Question: I am trying to create a Javascript function that will take the value from one select field and then use that to compare a JSON array . If any array elements match the user selected value then the function will add those values to another select field.
- - - -
'''
//this function modifies a select field depending on what value was selected by its predecessor
function tariffs()
{
//variable selection equals the selected value chosen by the user in that field
var selection = document.getElementById('tariff_net').options[document.getElementById('tariff_net').selectedIndex].value
//for loop to go through JSON values to compare with the value chosen by the user
for(var i = 0; i < values.preset_name.length ; i++)
{
//if the JSON value equals the user selected value
if (values.preset_name[i] == selection)
{
//append it to the "tariff_name" select field
var option = values.preset_name[i];
var selectfield = document.getElementById('tariff_name');
selectfield.appendChild(option);
}
}
}
'''
Here is a screenshot showing the two select fields (the one on top will affect the bottom select fields options)
<URL>

At the moment my code is not working and I am getting a Javascript Error:
> Could not convert JavaScript argument arg 0 [nsIDOMHTMLInputElement.appendChild]
[Break On This Error] selectfield.appendChild(option);
I am also wondering how I would be able to make the Javscript refresh the select field of all values and then repopulate it. This would prevent a large accumulation of duplicated options whenever the function is called.
Thanks
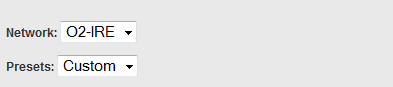
Answer: <URL> takes an element, not a string. Select options have a constructor to help you:
'''
var option = new Option(values.preset_name[i]); //Dom element instead of a string
var selectfield = document.getElementById('tariff_name');
selectfield.appendChild(option);
'''